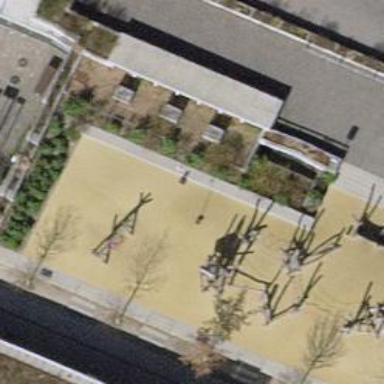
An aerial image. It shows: Playground area for leisure activities on the land.